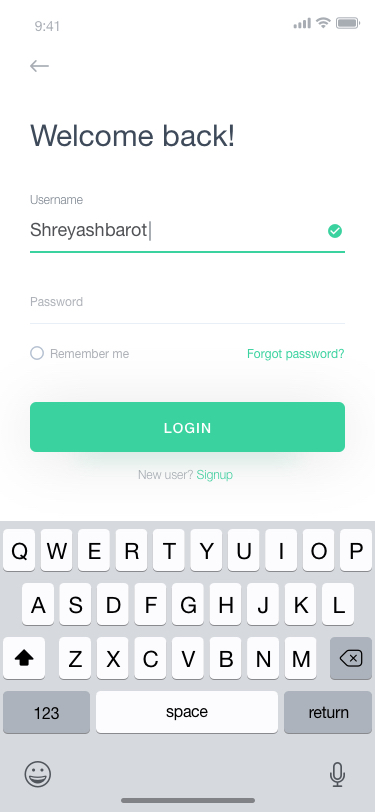
Text in this UI design:
New user? Signup
PaoloSpaz
Username
Password
Remember me
LOGIN
return
space
123

M
N
B
V
C
X
Z
L
K
J
H
G
F
D
S
A
P
O
I
U
Y
T
R
E
W
Q
Forgot password?
Glad to see you!
9:41